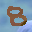
Label: 8